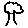
Label: tree